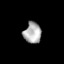
Tissue: lung
Cell type: Epithelial cells
Senescence score: 0.2077
Nuclear area (px): 363
Mean DAPI intensity: 169.893